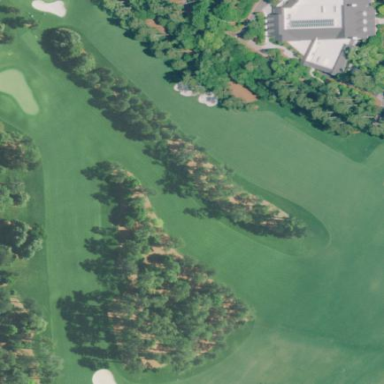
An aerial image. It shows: Picturesque scene of golf course with lateral water hazard.